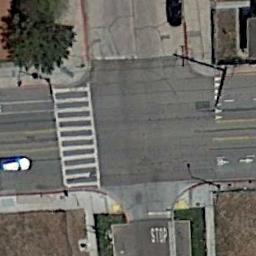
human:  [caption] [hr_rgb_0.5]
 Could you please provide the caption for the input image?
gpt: There is only one car at the intersection .

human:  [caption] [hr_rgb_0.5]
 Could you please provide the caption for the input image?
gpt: There are several cars at the intersection .

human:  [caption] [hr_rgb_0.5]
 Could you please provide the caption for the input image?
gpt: There is a car on the road at the intersection and there are several buildings by the intersection .

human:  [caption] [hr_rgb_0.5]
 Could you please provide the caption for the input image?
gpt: An intersection with sparse traffic is between some clearings .

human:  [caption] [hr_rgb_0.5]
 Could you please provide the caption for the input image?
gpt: Thera are bare lawns beside the intersection .